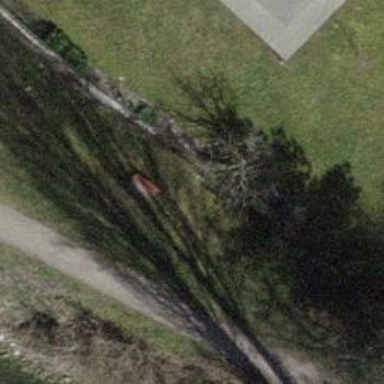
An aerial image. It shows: Bench.